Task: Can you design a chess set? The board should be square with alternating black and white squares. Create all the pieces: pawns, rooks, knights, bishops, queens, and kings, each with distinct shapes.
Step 3831:
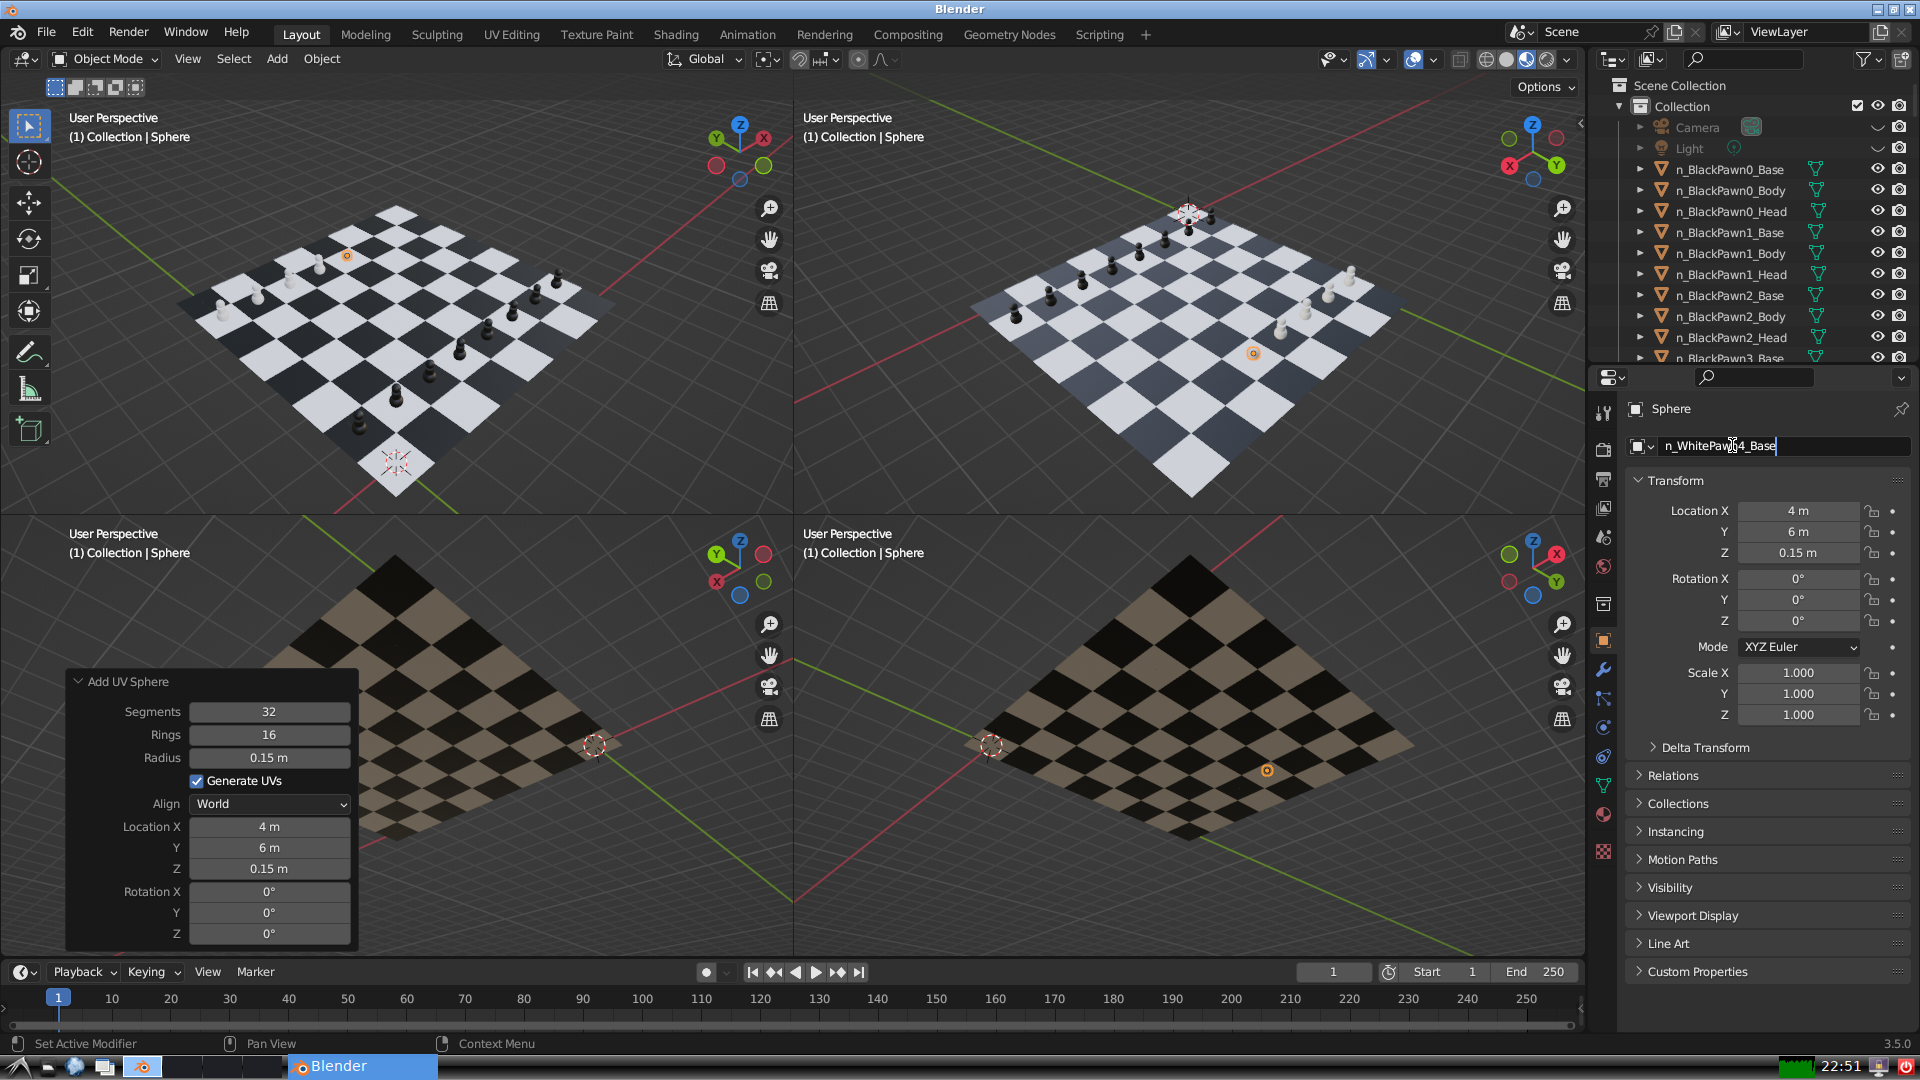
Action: {"key_press": ['Return']}